Question: I have a UIView of size 20x40 which has been added as a subview of a ViewController. The smaller UIView is draggable across the screen and depending on the position it has been dragged to, the UIView will reset the 'X' coordinate to stick to the screen edge.
However, I want to use/learn 'Auto Layout' to add constraints to this subView to maintain the same width and height in both landscape and portrait mode.
Code so far:
'''
self.anotherView = [[UIView alloc] initWithFrame: CGRectMake (0.0,(self.view.frame.size.height/2)-45.0f-self.navigationController.navigationBar.frame.size.height,20.0,45.0f)];
UIPanGestureRecognizer *panRecognizer = [[UIPanGestureRecognizer alloc]initWithTarget:self action:@selector(dragging:)];
[self.anotherView addGestureRecognizer:panRecognizer];
[self.anotherView setBackgroundColor: [UIColor blueColor]];
self.anotherView.translatesAutoresizingMaskIntoConstraints = NO;
[self.view addSubview: self.anotherView];
[self.view bringSubviewToFront:self.anotherView];
NSDictionary *views = @{@"subview" : self.anotherView, @"superview" : self.view};
[self.view addConstraints:[NSLayoutConstraint constraintsWithVisualFormat:@"H:|[subview(==20)]|" options:NSLayoutFormatAlignAllBaseline metrics:nil views:views]];
[self.view addConstraints:[NSLayoutConstraint constraintsWithVisualFormat:@"V:[subview(==40)]" options:NSLayoutFormatAlignAllBaseline metrics:nil views:views]];
NSLayoutConstraint *constraint = [NSLayoutConstraint constraintWithItem:self.anotherView attribute:NSLayoutAttributeBaseline relatedBy:NSLayoutRelationEqual toItem:self.view attribute:NSLayoutAttributeTop multiplier:1.0 constant:self.view.bounds.size.height];
[self.view addConstraint:constraint];
'''
However, the above code gives me the following error:
'''
Unable to simultaneously satisfy constraints.
Probably at least one of the constraints in the following list is one you don't want. Try this: (1) look at each constraint and try to figure out which you don't expect; (2) find the code that added the unwanted constraint or constraints and fix it. (Note: If you're seeing NSAutoresizingMaskLayoutConstraints that you don't understand, refer to the documentation for the UIView property translatesAutoresizingMaskIntoConstraints)
(
"<NSLayoutConstraint:0x8b4ef80 H:|-(0)-[UIView:0x8b4eab0] (Names: '|':UIView:0x8b4cc80 )>",
"<NSLayoutConstraint:0x8b4f020 H:[UIView:0x8b4eab0(20)]>",
"<NSLayoutConstraint:0x8b4f0f0 H:[UIView:0x8b4eab0]-(0)-| (Names: '|':UIView:0x8b4cc80 )>",
"<NSAutoresizingMaskLayoutConstraint:0x8aa1d30 h=--& v=--& H:[UIView:0x8b4cc80(320)]>"
)
Will attempt to recover by breaking constraint
<NSLayoutConstraint:0x8b4f0f0 H:[UIView:0x8b4eab0]-(0)-| (Names: '|':UIView:0x8b4cc80 )>
Break on objc_exception_throw to catch this in the debugger.
The methods in the UIConstraintBasedLayoutDebugging category on UIView listed in <UIKit/UIView.h> may also be helpful.
'''
What exactly am I doing wrong here? Also, I am using Storyboard and only this view is added as the subView to the ViewController. Please find below the screenshot of how the UI looks at present.

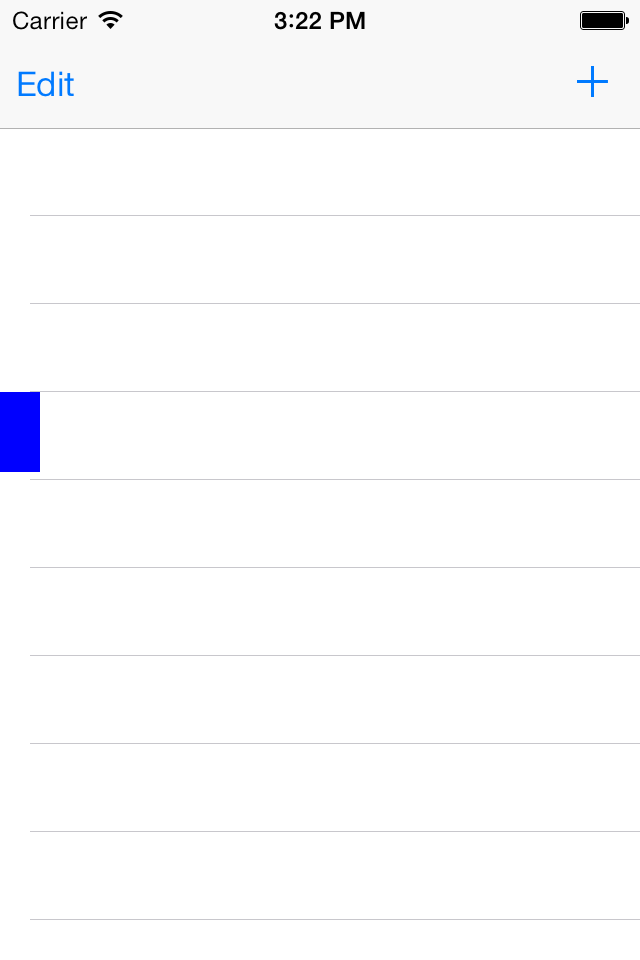
Answer: '''
[self.view addConstraints:[NSLayoutConstraint constraintsWithVisualFormat:@"H:|[subview(==20)]|" options:NSLayoutFormatAlignAllBaseline metrics:nil views:views]];
'''
This is saying that you want the subview to be 20 points wide and also pinned to the left and right edges of the superview, which is a table cell's content view and therefore 320 points wide.
If you only want to constrain the width of the view, don't include the superview indicators ('|')in the VFL string, as you've done with the vertical constraint, or use an <URL> with some nice constrain-to-size methods.
To have a variable position, you need a separate constraint pinning the left edge of the view to its superview, and the 'constant' of this constraint will be updated as the user drags.